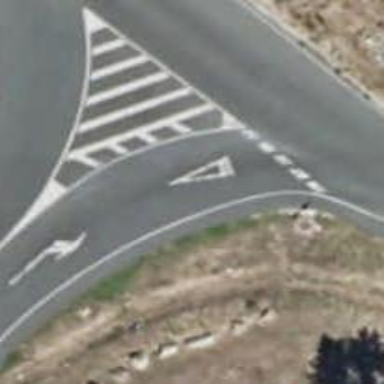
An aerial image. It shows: Road with "give way" sign.